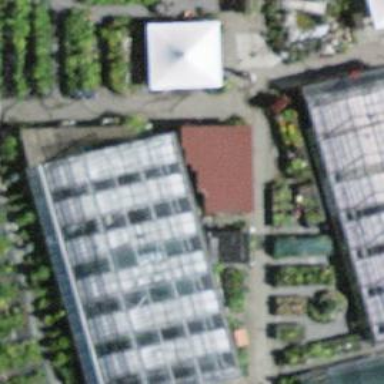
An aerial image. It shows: Greenhouse.